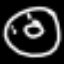
Label: donut